Question: This is what my form/submit button currently looks like:

I would like, of course, for the "Go" button to be better integrated into the rest of the form so that it appears as a seamless extension. This would mean that the right side would have a border-radius, while the left side would remain straight. In addition, the top and bottom of the button would have to line up perfectly with the top and bottom of the form.
Any help with this? I've been fiddling around, and this is what I've come up with so far in terms of code:
'''
input {
display: inline;
}
input.button {
margin-left: -9px;
border: none;
background-color:#FA8801;
border-radius-right: 2px !important;
display:inline-block;
cursor:pointer;
color:#ffffff;
font-family: Open Sans !important;
font-weight: 100 !important;
font-size:17px;
padding:7px 5px;
text-decoration:none !important;
font-family: inherit;
}
/*This is the styling for the form, not the button from here and on... */
input[type=email] {
padding: 5px !important;
border: 2px solid #FFFFFF;
-webkit-border-radius: 2px !important;
border-radius: 5px !important;
font-family: inherit;
font-weight: 100 !important;
}
input[type=email]:focus {
border: 2px solid #FA8801;
outline: none;
}
input[type=email]:focus::-webkit-input-placeholder {
color:transparent;
}
'''
And the JSFiddle: <URL>
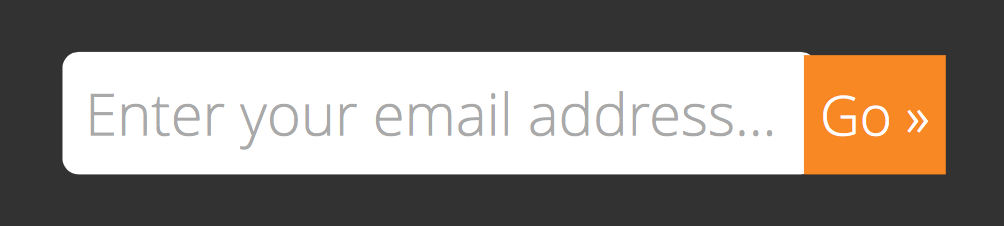
Answer: Use 'border-top-right-radius' and 'border-bottom-right-radius' to target individual corners.
I would suggest putting a line-height on your input box which gives you the height you'll need for your "Go" submit button. Then you'll need to pad the left and right of these elements only seeing as you already have the height.
'''
input.button {
border-top-right-radius: 5px; /* to match border-radius on input box */
border-bottom-right-radius: 5px;
height: 30px; /* to match height of input box */
padding: 0 5px;
}
input[type=email] {
line-height: 30px; /* height of input box */
padding: 0 5px; /* nothing on top and bottom, 5px on left and right */
}
'''
I've noticed you have '!important' on conflicting properties on your 'input[type=email]'.
'-webkit-border-radius: 2px !important; border-radius: 5px !important;'
For starters, do your utmost to avoid using '!important' as well-written CSS shouldn't need them. You have 2 different values for the same property 2px and 5px. They should both be the same. Also, while you're at it, you should add the third prefix for these types of styles, so it should be:
'''
-webkit-border-radius: 5px;
-moz-border-radius: 5px;
border-radius: 5px;
'''